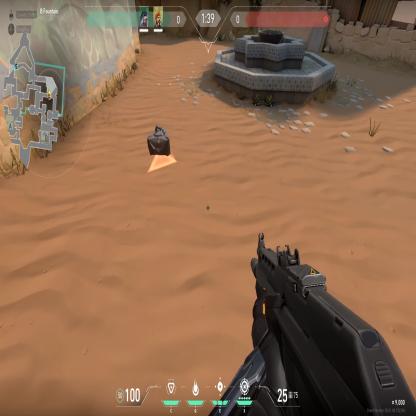
Label: dropped spike